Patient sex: M
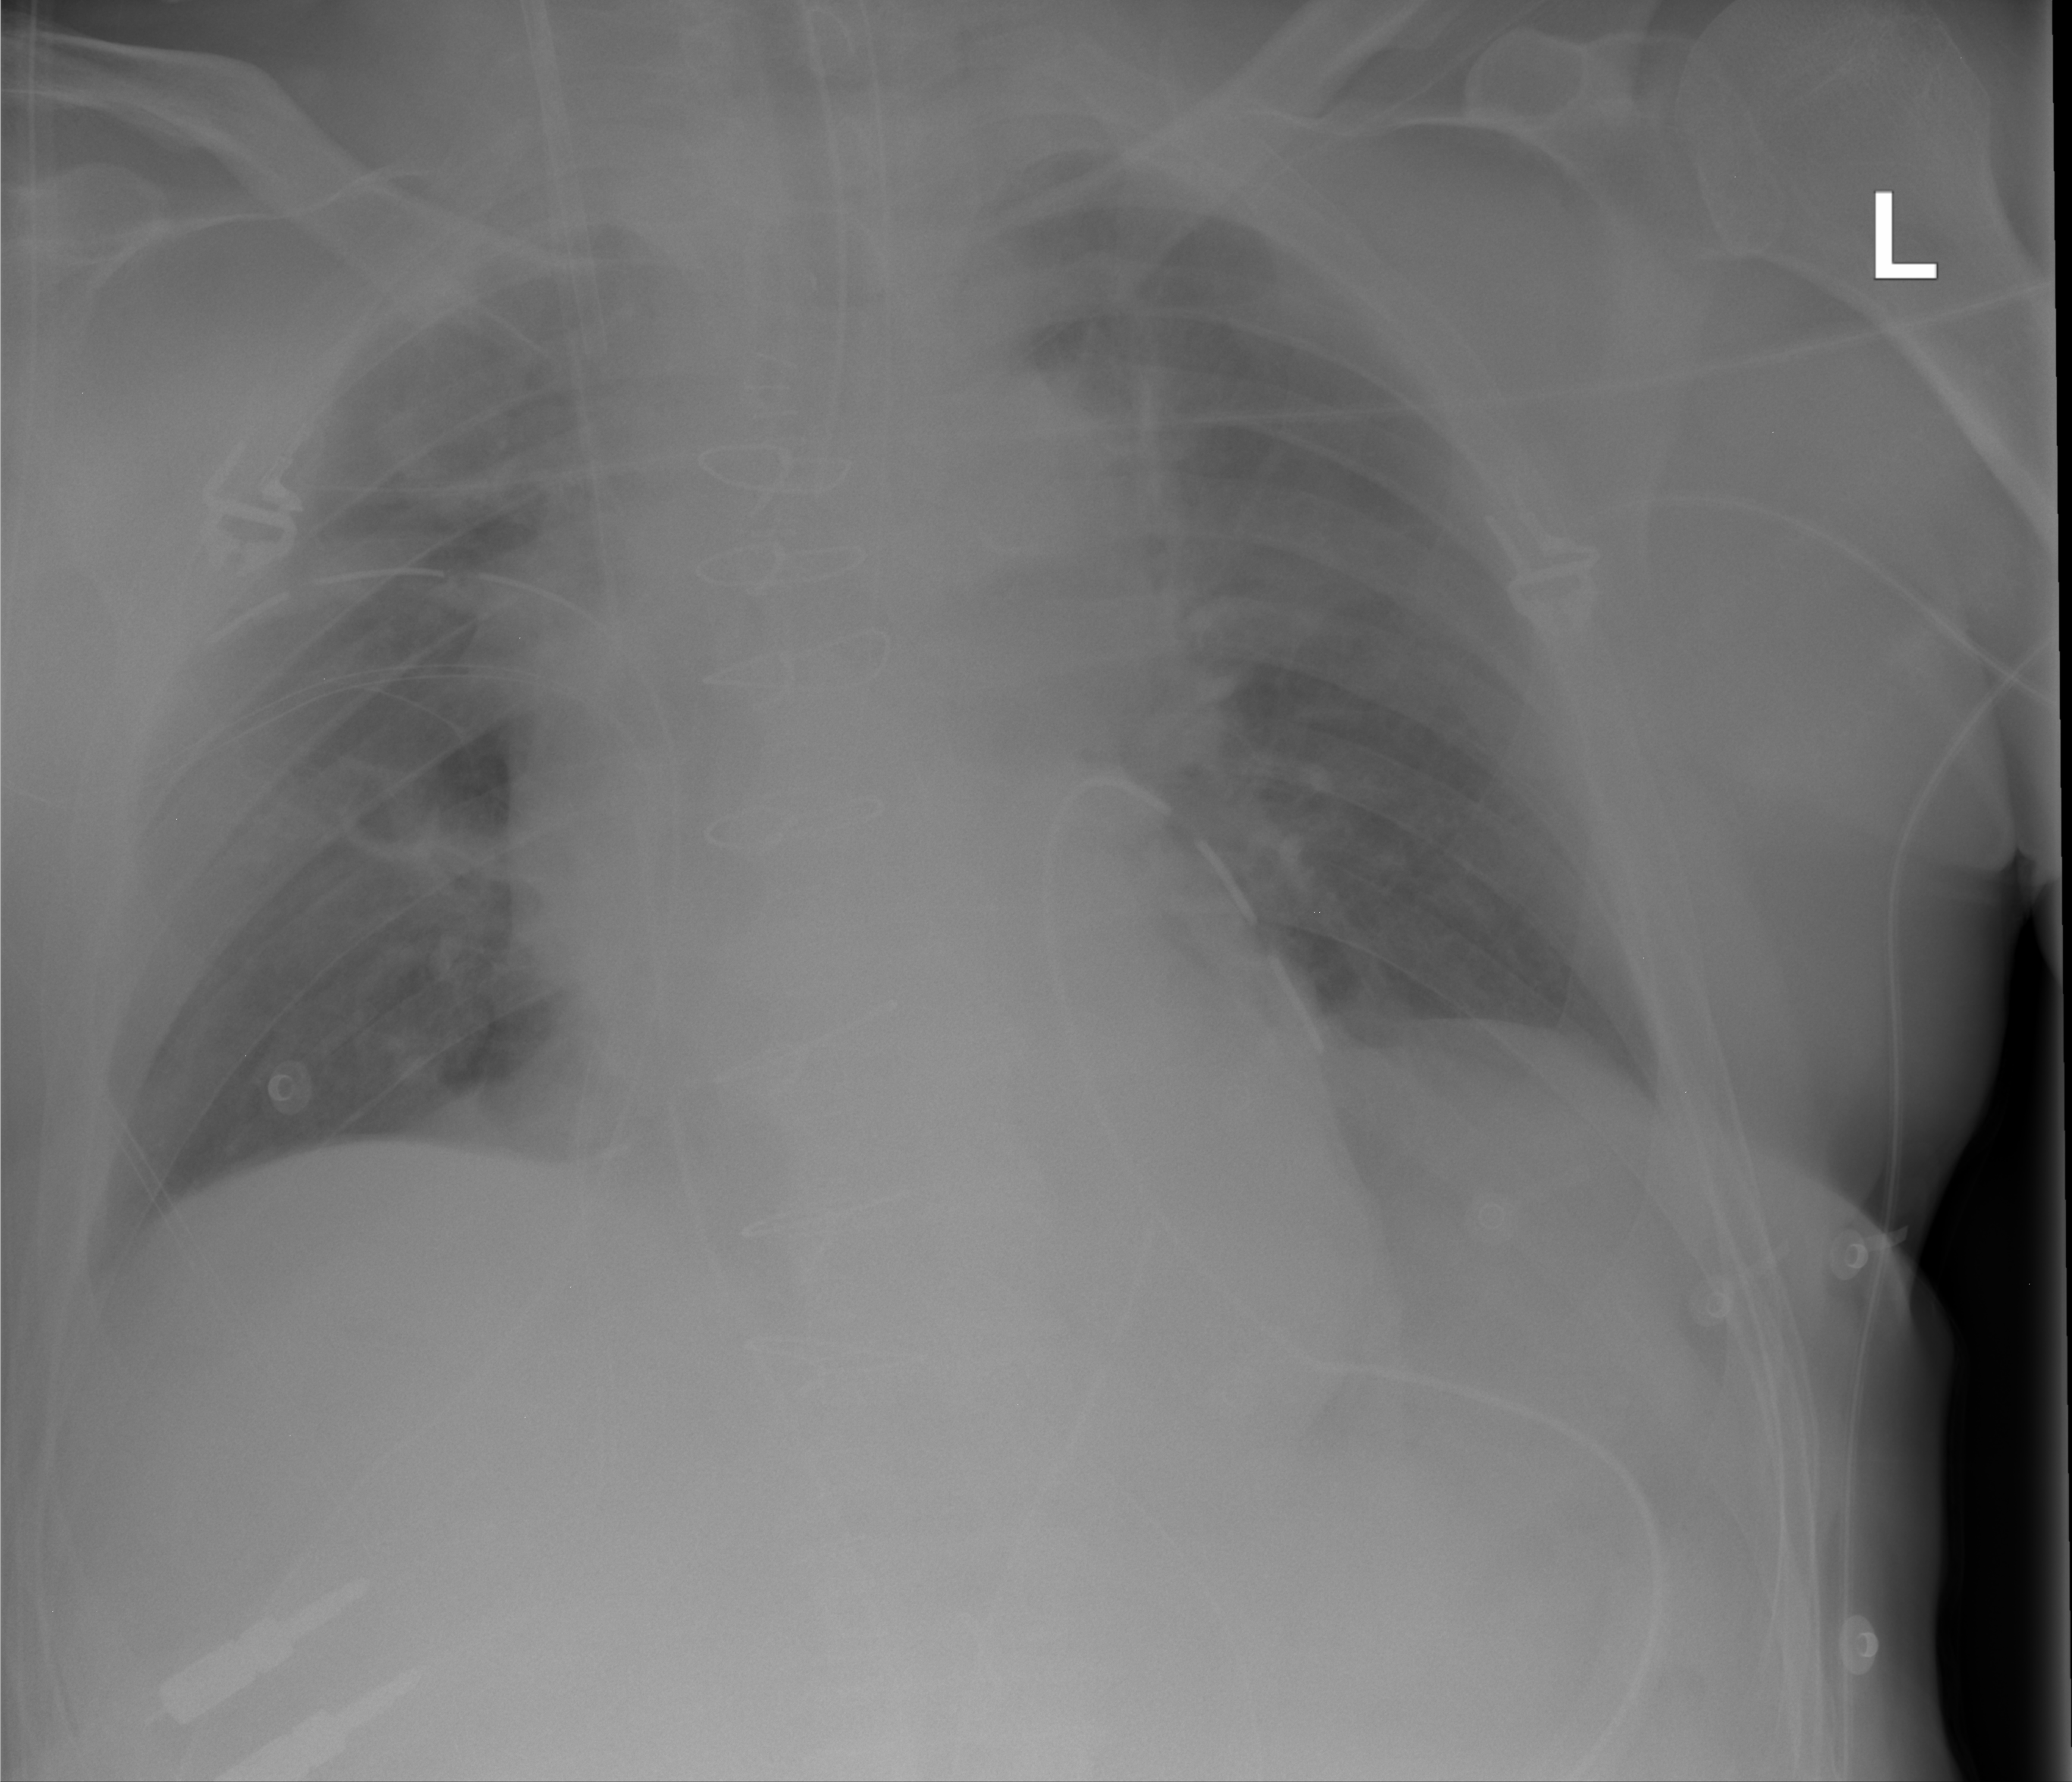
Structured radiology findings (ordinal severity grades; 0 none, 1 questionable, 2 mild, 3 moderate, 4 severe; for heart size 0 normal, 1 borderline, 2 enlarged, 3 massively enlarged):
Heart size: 2
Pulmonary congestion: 2
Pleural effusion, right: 0
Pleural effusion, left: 0
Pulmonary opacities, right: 0
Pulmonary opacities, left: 0
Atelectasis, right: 2
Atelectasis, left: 2